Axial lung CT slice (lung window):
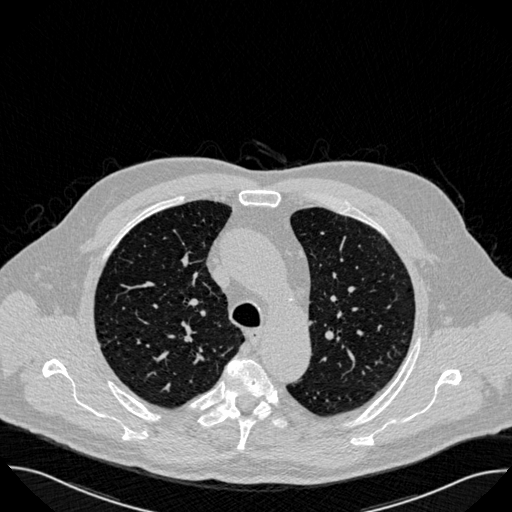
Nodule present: no